Field crop: maize
Growth stage: 2
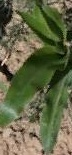
Species: maize